Aerial crown-view tile of a tropical tree (Barro Colorado Island, Panama), acquired 20250317:
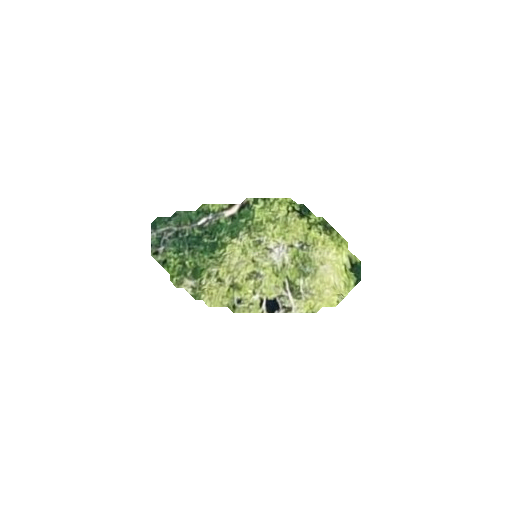
Species: Beilschmiedia tovarensis
GBIF accepted scientific name: Beilschmiedia tovarensis
Crown area: 27.328 m²